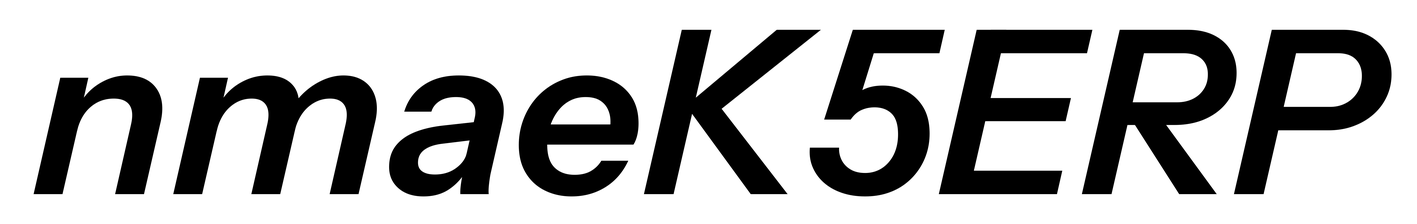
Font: InstrumentSans-Italic_SemiBold_Italic